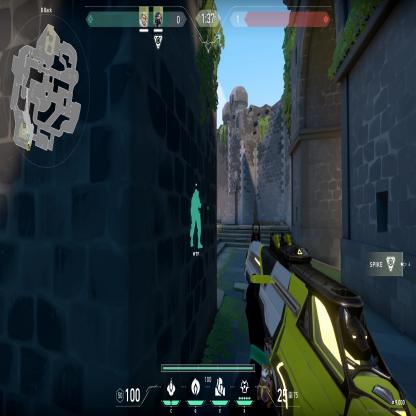
Label: teammate